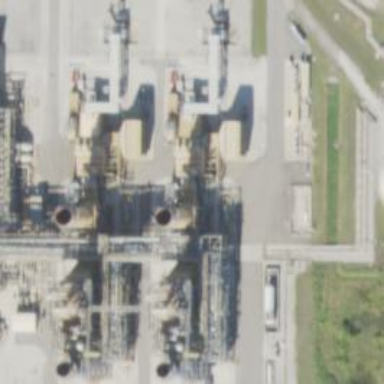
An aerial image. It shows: Gas turbine generator.